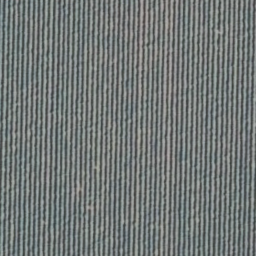
Label: agricultural